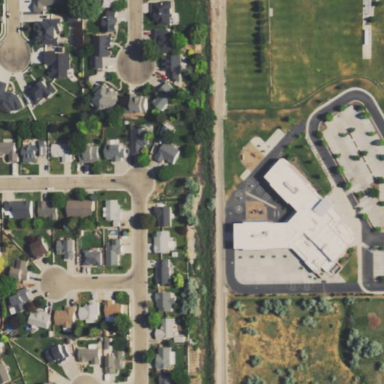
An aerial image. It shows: School.